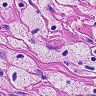
Metastatic tissue present: no